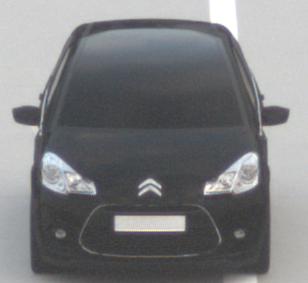
Make: Citroen
Model: C3 1.1
Detailed model: C3 (II)
Model produced from: 2010/01
Model produced until: 2012/03
Doors: 5
Color: black
Road condition: dry road
Daytime: morning or afternoon
Contrast: low contrast